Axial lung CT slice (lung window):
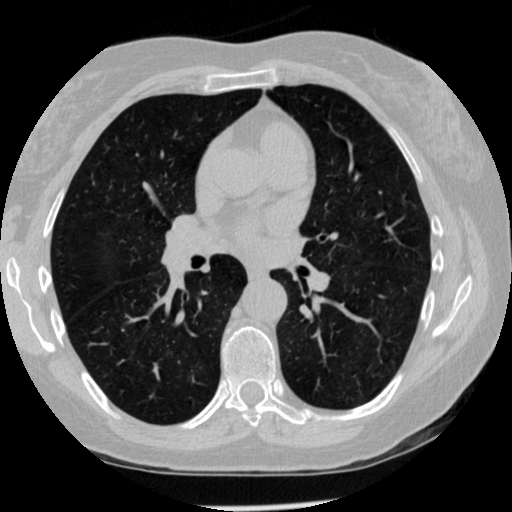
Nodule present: no